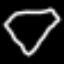
Label: diamond